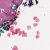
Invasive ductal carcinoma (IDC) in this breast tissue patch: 0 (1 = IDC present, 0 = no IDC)